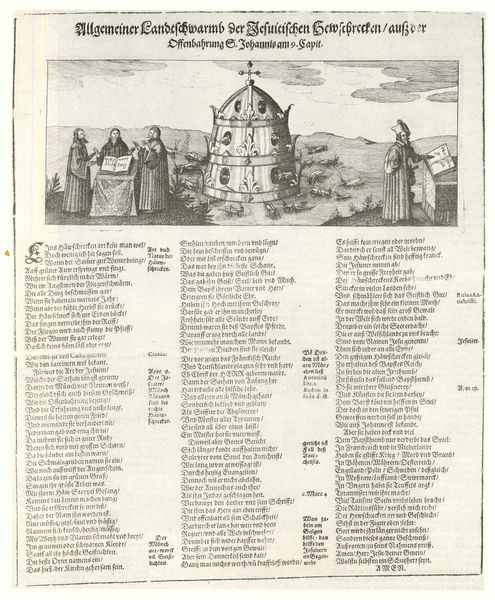
Titel: Allgemeiner Landtschwarmb der Jesuitischen Hewschrecken
Institution: (Seriendruck)
Schlagwörter: himmel, umhang, weiß, wolken, landschaft, menschen, stadt, grau, hut, männer, schwarz, tisch, zeichnung, gebäude, gras, haus, wiese, alt, bart, bibel, falten, johannes, rahmen, bild, kirche, gewand, krone, turm, schiffe, schrift, bücher, grafik, spalten, rand, bischof, könig, papst, deutsch, faltenwurf, buch, kreuz, religion, tauben, druck, radierung, stich, seite, illustration, schwarzweiß, text, zeitung, buchstaben, offenbarung, überschrift, orden, kardinal, beten, gebet, ritter, altar, schriftbild, buchdruck, buchseite, jesus, brief, schreiben, christlich, mittelalter, priester, predigt, geistliche, mitra, mönche, tiara, umhänge, heilige, zeilen, kirchlich, heilig, kupferstich, auszug, biblisch, fraktur, verse, christentum, flugblatt, ungeziefer, reformation, katholisch, flugschrift, druckschrift, artikel, majuskel, seriendruck, getier, textkörper, jesuiten, liste, sprache, papstkrone, althochdeutsch, kommentare, taubenschlag, ung, spottschrift, heuschrecken, papsttiara, reformatioan, drei spalten, dreispaltig, uz, allgemeiner, fettdruck, kre, prister seite, taueb, zeichn, sltar, hauewolken